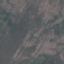
Land use / land cover: HerbaceousVegetation